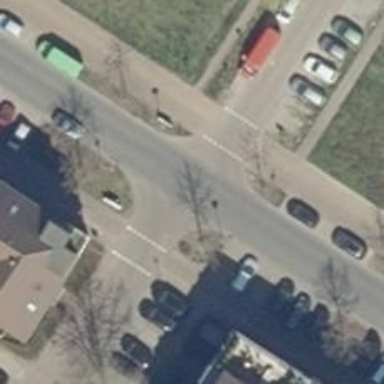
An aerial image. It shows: Tertiary road with asphalt surface. There are separate sidewalks on both sides.